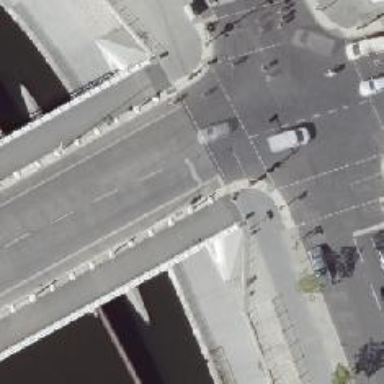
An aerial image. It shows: Tertiary road on bridge with asphalt surface. The road has separate sidewalks and exclusive cycle lanes marked with lane markings.